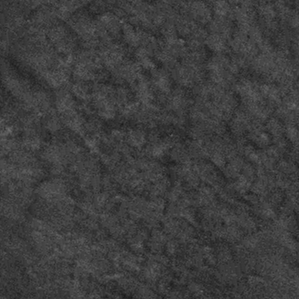
Label: frost